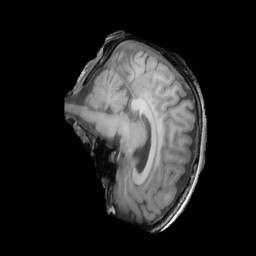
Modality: T1w
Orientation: sagittal
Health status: ill
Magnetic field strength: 3 T